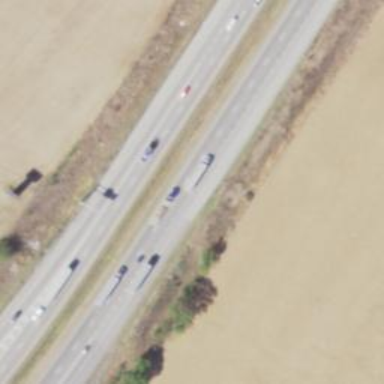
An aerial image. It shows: Motorway junction.